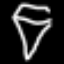
Label: diamond